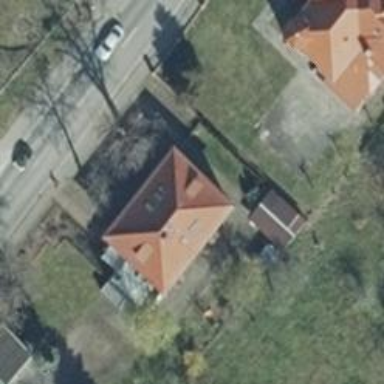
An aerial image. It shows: Residential building with hipped roof colored brown.